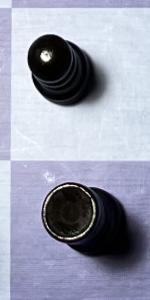
Label: Rook_Black